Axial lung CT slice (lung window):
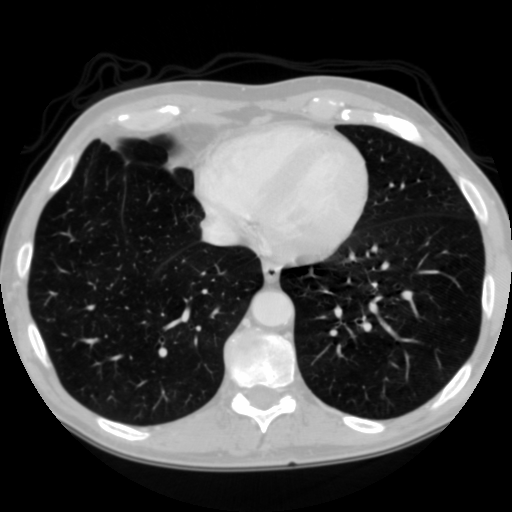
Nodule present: no